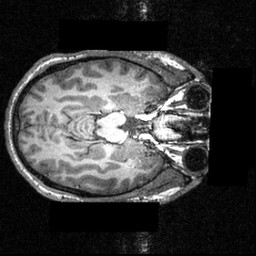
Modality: T1w
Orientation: axial
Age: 21
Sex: male
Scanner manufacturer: siemens
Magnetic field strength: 3.951 T
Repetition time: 1.5 s
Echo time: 0.00335 s